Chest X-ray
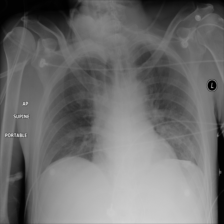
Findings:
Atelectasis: negative
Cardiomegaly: negative
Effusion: negative
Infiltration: negative
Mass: negative
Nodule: negative
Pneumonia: negative
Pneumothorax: negative
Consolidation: negative
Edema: positive
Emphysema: negative
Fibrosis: negative
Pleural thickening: negative
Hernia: negative